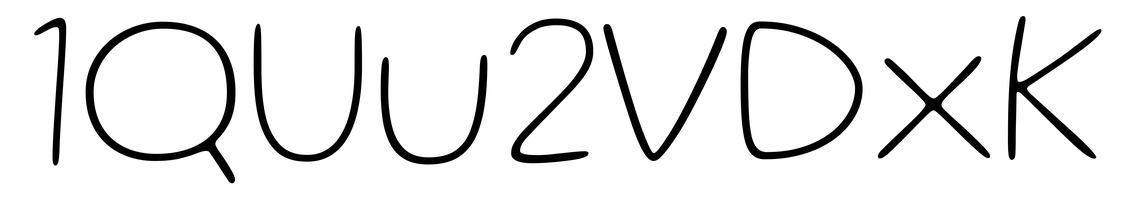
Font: Gluten_Thin